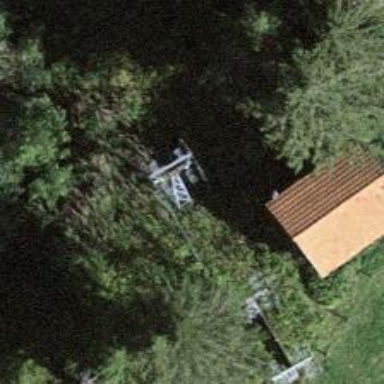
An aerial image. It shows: Pylon used for aerialway.